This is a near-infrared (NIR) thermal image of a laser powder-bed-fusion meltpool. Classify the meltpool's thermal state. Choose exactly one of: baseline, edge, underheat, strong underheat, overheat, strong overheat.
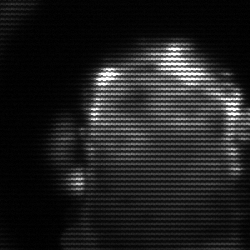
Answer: baseline